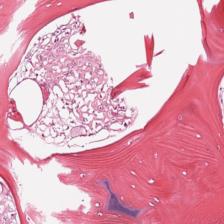
Label: Viable